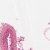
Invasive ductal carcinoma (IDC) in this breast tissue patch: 0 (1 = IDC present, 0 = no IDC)